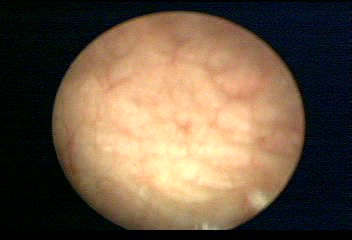
Modality: WLC
Class: Normal mucosa
Bladder cancer association: No